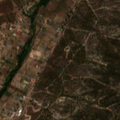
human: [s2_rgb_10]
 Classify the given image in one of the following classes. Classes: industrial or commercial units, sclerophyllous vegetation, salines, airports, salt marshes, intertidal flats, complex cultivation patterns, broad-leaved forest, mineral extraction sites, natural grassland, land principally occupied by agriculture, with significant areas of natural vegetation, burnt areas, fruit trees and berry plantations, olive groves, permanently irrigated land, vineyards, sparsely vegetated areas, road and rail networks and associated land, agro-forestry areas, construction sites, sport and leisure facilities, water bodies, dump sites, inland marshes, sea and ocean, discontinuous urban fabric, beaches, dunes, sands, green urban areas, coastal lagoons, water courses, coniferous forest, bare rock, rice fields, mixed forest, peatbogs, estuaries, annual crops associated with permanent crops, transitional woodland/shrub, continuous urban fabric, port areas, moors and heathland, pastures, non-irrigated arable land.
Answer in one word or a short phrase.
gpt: olive groves, complex cultivation patterns, land principally occupied by agriculture, with significant areas of natural vegetation, broad-leaved forest